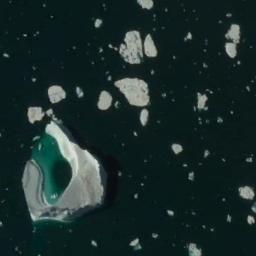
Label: sea_ice